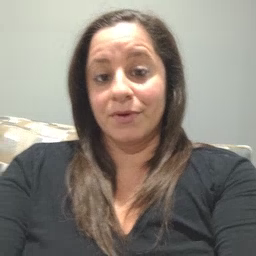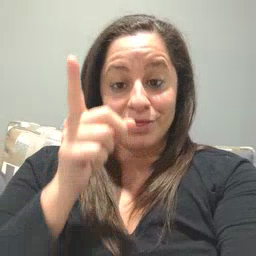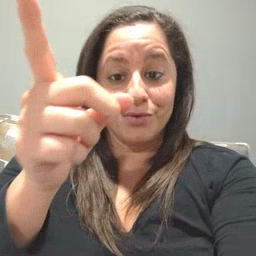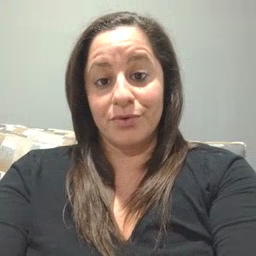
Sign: there